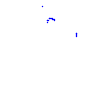
Particle: kaon